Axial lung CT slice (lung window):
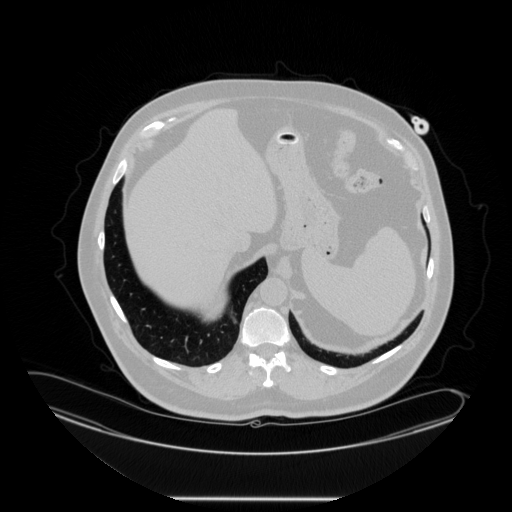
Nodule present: no